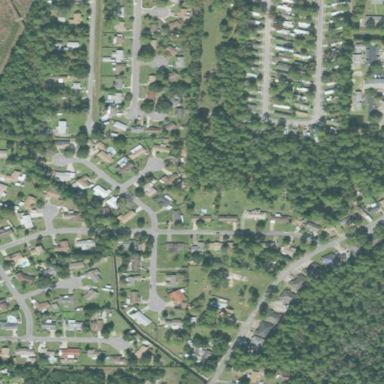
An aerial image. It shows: Single-family residential area.